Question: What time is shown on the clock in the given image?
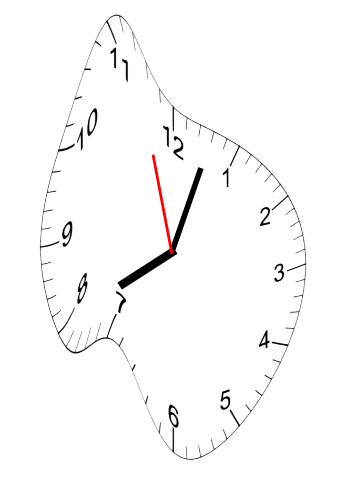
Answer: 08:02:57